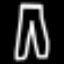
Label: pants